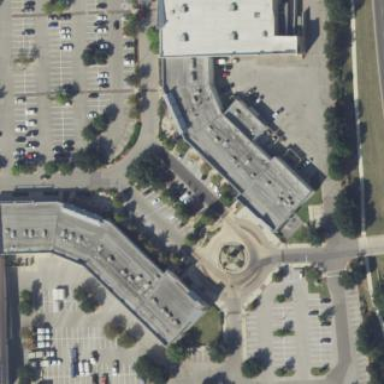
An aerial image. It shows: Retail building.